Interaction volume radius: 10 \u00c5
Interaction volume height: 15 \u00c5
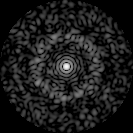
Disorder parameter: 0.8372